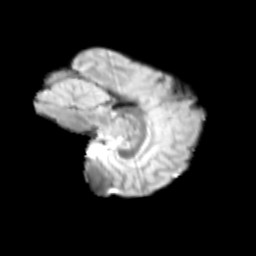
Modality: T2w
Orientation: sagittal
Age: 11
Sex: male
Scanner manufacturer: siemens
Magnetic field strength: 3 T
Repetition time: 3.8 s
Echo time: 0.07 s